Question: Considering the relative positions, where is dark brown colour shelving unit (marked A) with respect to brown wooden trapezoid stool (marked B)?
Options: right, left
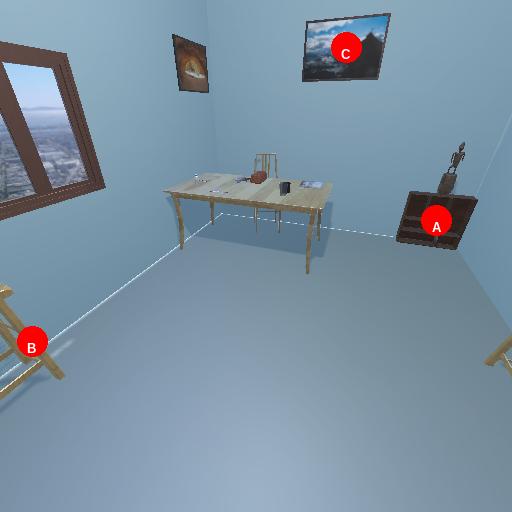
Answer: right